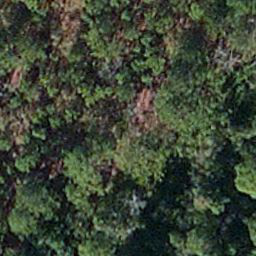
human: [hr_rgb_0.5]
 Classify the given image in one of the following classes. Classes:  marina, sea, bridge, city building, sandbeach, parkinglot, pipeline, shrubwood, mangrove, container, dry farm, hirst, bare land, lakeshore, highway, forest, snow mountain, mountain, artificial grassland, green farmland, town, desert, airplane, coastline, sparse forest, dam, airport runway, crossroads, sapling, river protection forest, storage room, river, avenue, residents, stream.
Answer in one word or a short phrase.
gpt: sapling